Field crop: maize
Growth stage: 2
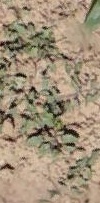
Species: convolvulus